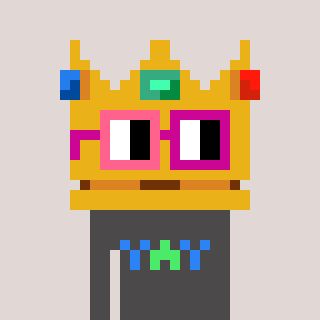
a pixel art character with square pink and red glasses, a crown-shaped head and a grayscale-colored body on a warm background